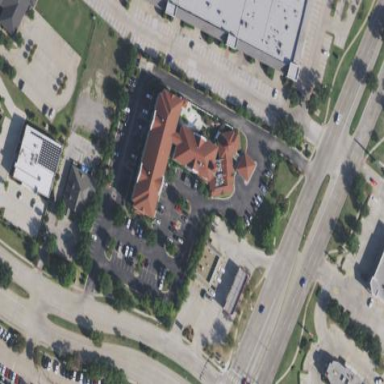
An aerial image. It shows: Hotel building.